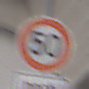
Verkehrszeichen: Geschwindigkeit50
Zusatzzeichen unten: LaengeEinerStrecke3
Umgebung: Roofed, Urban
Tageszeit: MorningAfternoon
Wetter: PartlyCloudy
Licht: Natural
Jahreszeit: NotSpecified
Kontrast: MediumContrast